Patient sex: M
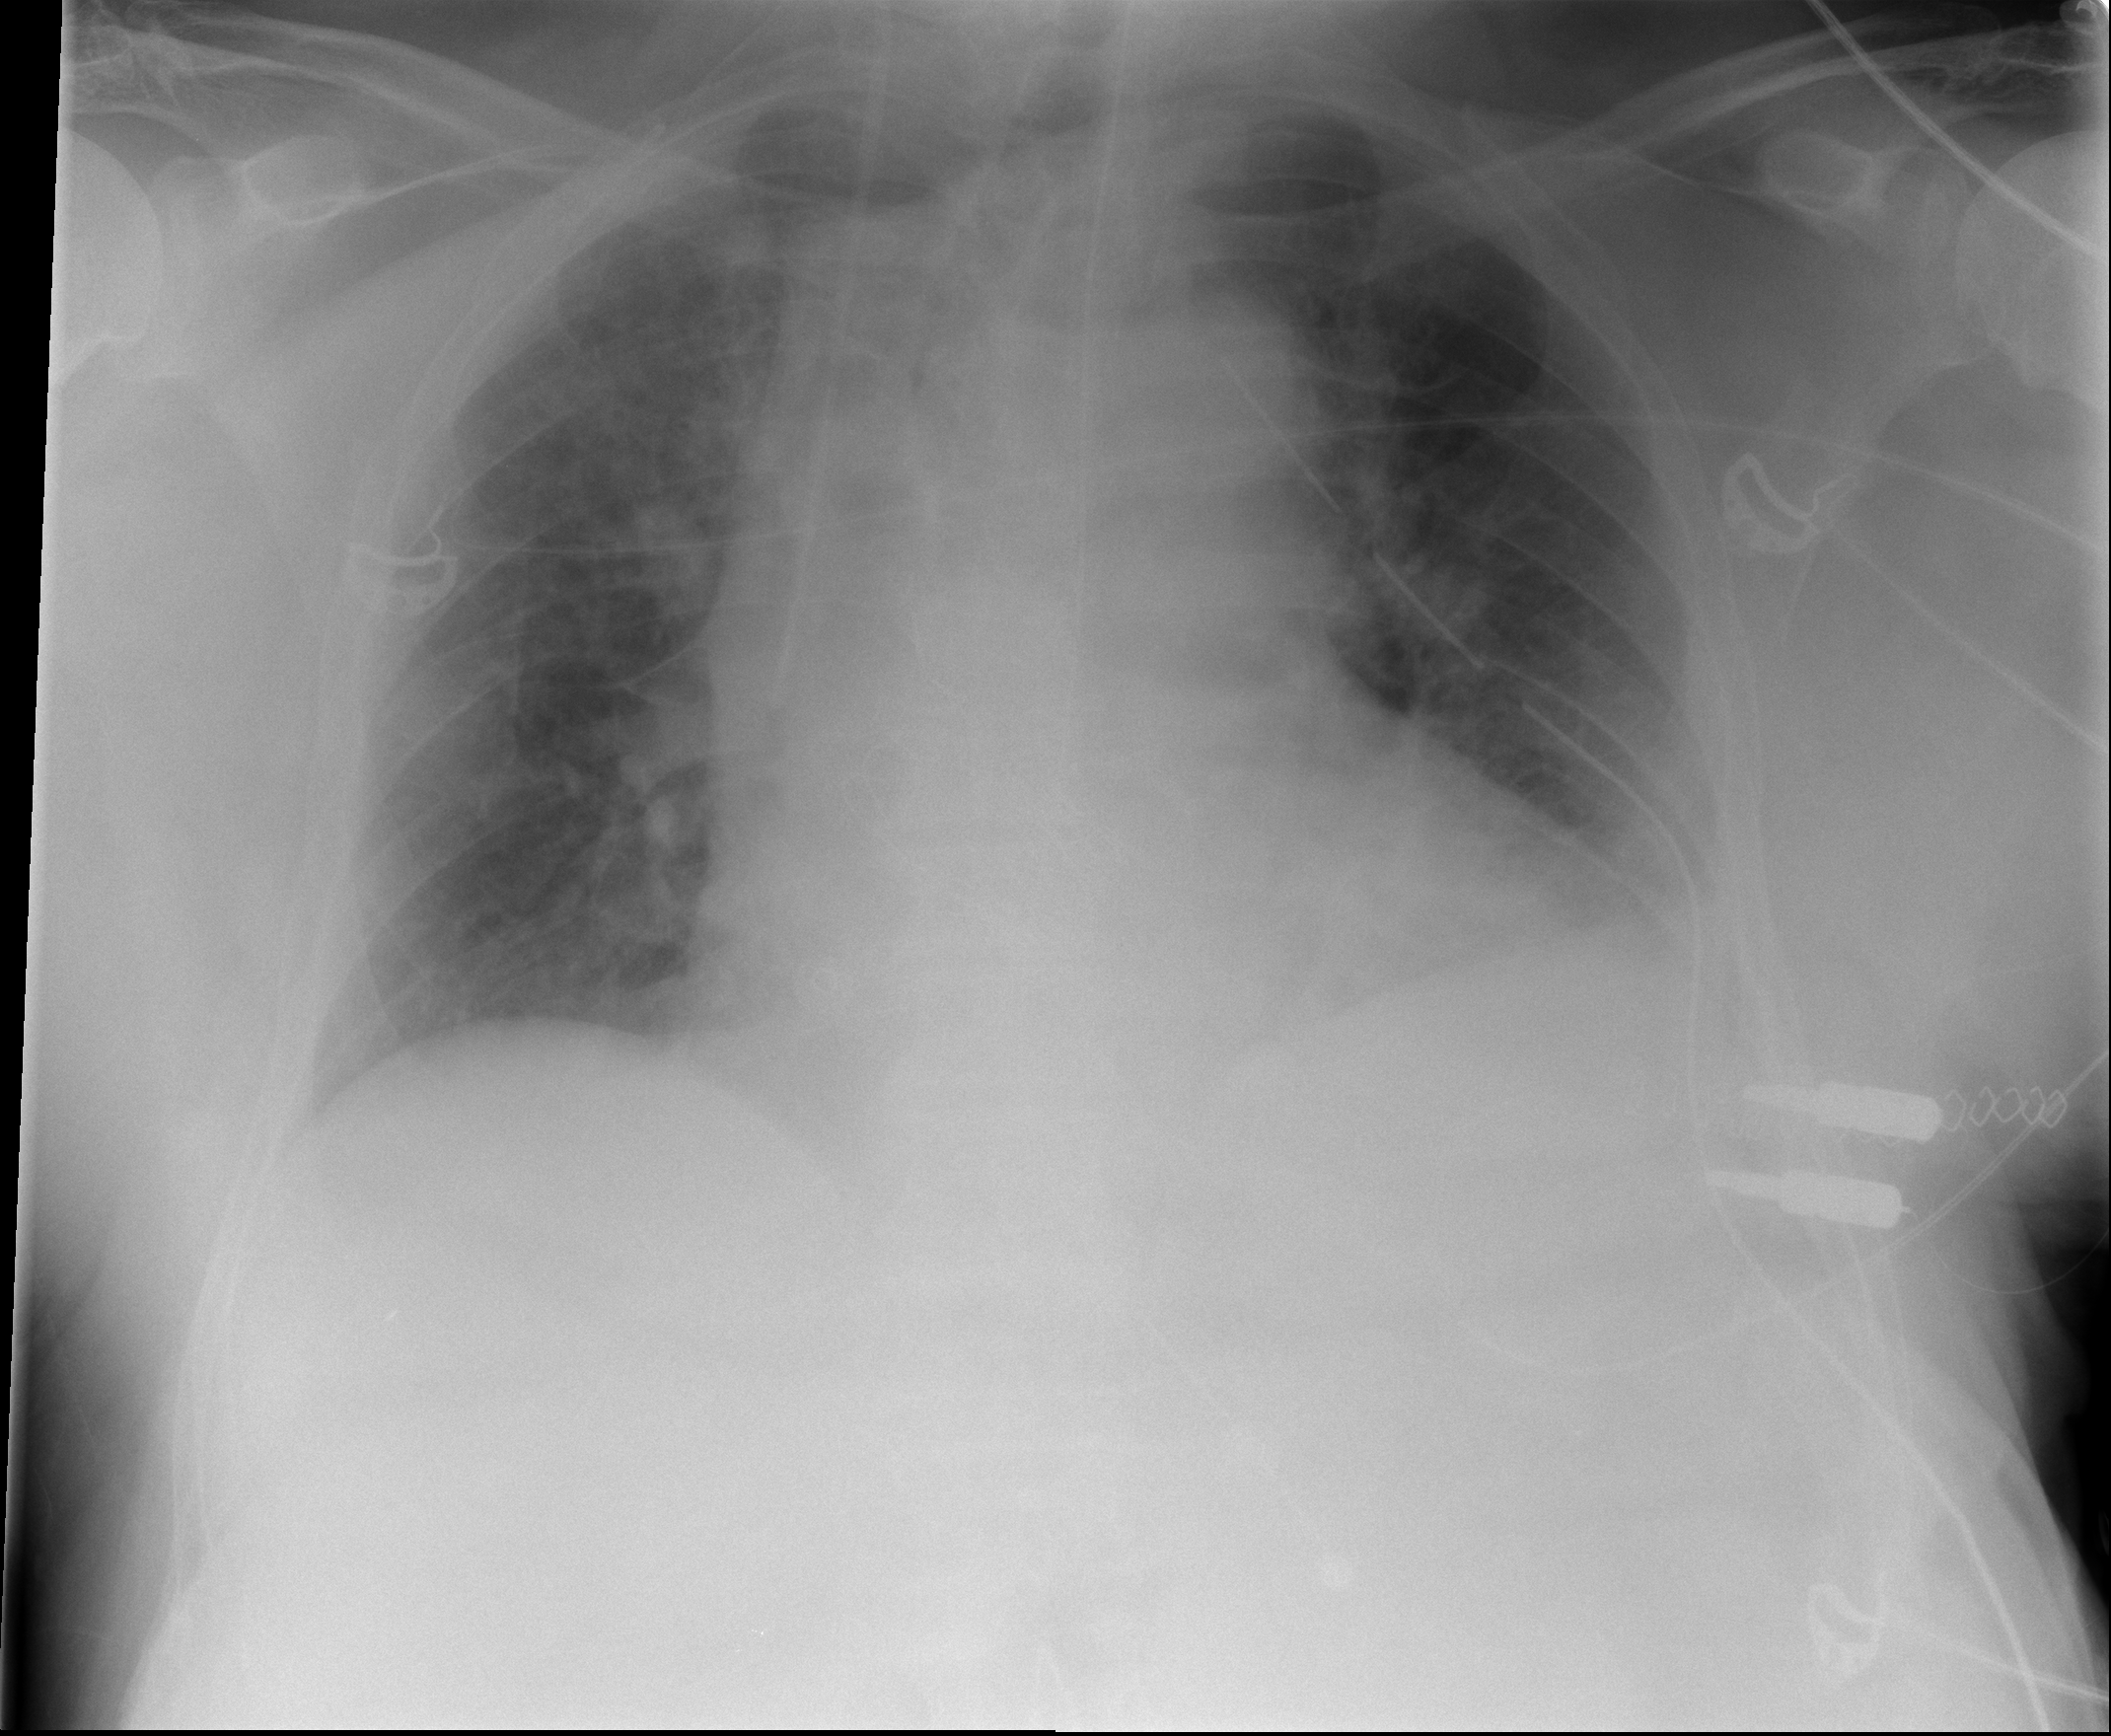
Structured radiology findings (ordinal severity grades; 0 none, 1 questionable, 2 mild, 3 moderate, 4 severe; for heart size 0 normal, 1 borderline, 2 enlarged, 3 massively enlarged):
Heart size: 2
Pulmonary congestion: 2
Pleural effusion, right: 0
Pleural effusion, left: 2
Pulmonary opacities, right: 2
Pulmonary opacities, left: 2
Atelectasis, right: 2
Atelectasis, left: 2